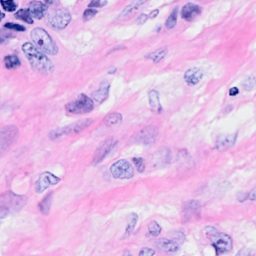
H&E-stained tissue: Breast